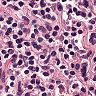
Metastatic tissue present: no